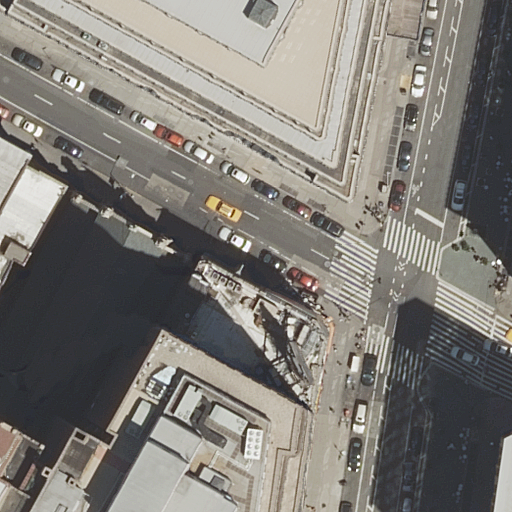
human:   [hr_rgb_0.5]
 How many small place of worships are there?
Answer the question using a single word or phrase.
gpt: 0

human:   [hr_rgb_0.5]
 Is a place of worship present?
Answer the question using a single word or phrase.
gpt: yes

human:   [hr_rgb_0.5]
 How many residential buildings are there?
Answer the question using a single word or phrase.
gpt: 8

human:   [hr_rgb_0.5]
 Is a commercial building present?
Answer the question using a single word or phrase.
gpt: no

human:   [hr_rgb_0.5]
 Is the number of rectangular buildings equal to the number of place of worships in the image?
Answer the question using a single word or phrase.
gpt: no

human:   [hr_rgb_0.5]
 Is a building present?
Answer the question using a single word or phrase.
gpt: yes

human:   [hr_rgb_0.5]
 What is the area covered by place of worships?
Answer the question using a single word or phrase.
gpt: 1126m2

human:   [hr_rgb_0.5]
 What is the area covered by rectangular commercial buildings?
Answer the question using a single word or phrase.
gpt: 0m2

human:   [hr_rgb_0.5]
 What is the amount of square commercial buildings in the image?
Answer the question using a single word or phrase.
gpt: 0

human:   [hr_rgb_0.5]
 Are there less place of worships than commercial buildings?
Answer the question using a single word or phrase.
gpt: no

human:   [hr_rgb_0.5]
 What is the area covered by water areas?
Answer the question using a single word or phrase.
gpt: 0m2

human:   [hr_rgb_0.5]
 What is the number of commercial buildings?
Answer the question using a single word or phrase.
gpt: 0

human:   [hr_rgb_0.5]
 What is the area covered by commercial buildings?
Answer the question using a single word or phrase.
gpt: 0m2

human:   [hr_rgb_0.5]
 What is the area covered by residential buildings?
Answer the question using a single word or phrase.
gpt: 5507m2

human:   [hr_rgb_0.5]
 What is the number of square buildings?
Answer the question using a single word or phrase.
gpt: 0

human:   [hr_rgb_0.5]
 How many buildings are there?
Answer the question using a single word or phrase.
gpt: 9

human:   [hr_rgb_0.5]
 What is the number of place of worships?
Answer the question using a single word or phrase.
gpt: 1

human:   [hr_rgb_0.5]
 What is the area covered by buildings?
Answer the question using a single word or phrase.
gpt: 6633m2

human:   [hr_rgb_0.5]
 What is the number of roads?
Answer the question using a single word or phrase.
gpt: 3

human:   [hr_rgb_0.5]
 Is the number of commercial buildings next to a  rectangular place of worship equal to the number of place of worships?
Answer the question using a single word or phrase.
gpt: no

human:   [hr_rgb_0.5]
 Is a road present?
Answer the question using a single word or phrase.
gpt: yes

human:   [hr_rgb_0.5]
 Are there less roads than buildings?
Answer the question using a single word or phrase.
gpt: yes

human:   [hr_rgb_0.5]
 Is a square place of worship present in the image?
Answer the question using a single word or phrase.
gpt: no

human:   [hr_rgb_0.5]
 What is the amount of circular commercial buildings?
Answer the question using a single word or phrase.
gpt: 0

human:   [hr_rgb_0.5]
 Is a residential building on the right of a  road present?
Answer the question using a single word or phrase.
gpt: yes

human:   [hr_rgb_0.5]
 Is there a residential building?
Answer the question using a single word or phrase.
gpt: yes

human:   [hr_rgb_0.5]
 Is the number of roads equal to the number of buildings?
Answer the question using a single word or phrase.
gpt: no

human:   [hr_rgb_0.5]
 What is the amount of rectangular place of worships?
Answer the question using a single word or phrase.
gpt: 0

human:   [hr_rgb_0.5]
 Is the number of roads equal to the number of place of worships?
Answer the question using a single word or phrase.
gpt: no

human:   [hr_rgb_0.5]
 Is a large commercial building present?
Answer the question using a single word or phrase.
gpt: no

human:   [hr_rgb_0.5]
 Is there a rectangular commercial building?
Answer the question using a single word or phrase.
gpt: no

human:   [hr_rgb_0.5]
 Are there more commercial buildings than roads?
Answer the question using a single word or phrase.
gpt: no

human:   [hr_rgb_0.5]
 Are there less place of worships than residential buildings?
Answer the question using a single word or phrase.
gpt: yes

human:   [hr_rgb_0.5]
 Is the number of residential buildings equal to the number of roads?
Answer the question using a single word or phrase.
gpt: no

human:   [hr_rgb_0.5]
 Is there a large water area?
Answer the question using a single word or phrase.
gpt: no

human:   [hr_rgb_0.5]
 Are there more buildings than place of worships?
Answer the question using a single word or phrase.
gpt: yes

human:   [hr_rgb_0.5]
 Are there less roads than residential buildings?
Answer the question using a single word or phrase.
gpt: yes

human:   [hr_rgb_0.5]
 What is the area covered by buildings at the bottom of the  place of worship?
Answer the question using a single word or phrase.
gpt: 3225m2

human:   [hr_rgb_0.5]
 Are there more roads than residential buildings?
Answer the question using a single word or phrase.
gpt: no

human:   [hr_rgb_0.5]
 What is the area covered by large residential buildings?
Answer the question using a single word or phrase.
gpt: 4589m2

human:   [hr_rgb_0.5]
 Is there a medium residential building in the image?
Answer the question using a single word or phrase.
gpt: yes

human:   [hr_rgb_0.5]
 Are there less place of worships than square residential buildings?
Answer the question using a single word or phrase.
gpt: no

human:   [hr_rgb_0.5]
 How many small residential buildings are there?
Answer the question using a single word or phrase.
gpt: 2

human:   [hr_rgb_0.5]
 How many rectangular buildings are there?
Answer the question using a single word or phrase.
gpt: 5

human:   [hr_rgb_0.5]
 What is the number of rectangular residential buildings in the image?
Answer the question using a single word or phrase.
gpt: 5

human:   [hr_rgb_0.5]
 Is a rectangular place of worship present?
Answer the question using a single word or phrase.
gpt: no

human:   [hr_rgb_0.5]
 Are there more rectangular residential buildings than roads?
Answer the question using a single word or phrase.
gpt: yes

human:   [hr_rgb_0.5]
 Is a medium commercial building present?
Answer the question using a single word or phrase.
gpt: no

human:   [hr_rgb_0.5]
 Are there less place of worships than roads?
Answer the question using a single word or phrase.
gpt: yes

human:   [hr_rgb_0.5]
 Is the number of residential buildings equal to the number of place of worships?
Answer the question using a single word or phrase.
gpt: no

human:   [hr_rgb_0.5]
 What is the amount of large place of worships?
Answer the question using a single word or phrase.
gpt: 1

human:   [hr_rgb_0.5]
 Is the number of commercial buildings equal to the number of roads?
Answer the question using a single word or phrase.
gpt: no

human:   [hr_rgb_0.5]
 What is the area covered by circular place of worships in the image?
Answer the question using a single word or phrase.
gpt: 0m2

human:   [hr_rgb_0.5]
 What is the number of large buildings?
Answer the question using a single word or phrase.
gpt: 4

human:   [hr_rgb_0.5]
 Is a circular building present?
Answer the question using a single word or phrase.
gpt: no

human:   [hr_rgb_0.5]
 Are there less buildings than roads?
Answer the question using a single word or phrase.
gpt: no

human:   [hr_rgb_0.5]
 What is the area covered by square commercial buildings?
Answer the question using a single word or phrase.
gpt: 0m2

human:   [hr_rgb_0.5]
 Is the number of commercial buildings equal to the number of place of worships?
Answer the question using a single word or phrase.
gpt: no

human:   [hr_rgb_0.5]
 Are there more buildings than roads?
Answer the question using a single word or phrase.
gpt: yes

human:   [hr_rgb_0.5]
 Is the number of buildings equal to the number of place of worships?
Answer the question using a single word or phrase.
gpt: no

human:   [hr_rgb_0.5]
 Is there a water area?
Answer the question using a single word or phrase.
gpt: no

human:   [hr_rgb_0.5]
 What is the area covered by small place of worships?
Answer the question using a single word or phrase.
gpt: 0m2

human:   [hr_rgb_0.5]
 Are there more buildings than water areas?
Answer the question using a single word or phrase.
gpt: yes

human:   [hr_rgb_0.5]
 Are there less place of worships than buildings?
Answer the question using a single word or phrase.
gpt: yes